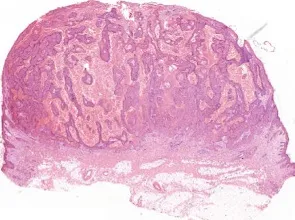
(A) Pathologic biopsy of facial mass ultralow power view.
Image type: pathology (h&e)